Question: I cannot create users and blogs in my django application.It simply shows an error("Table 'MyDjango.django_admin_log' doesn't exist") while press save button.The error message as shown below.

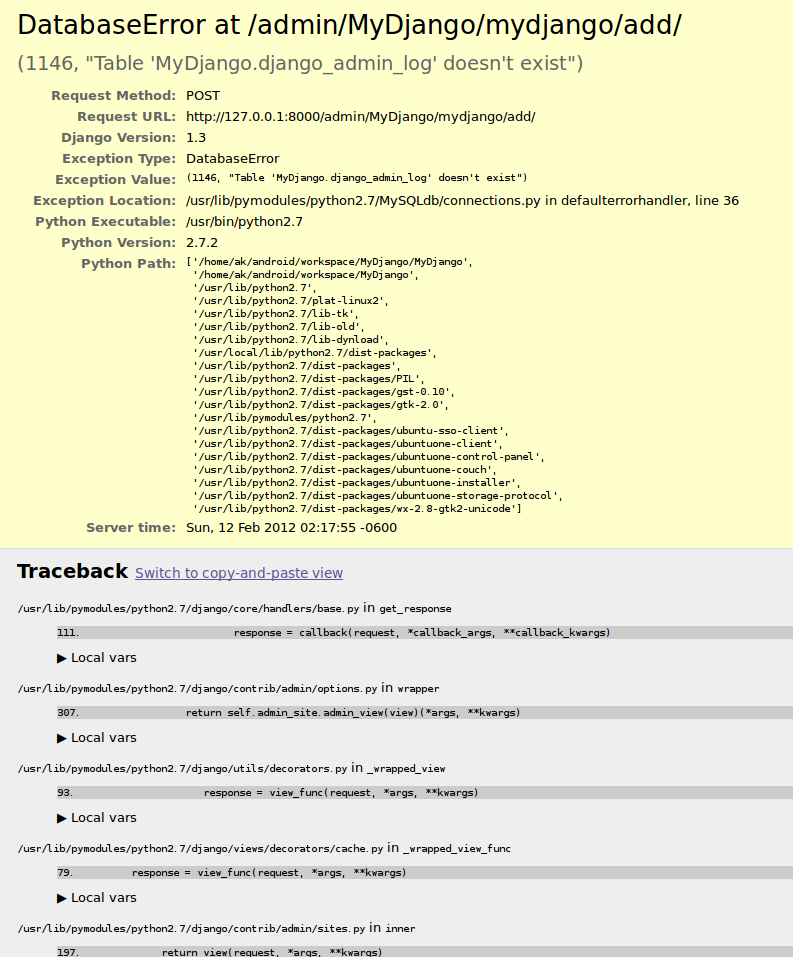
Answer: Have you recently enabled admin history, but forgot to run 'syncdb'? From what I see, Django had no problem locating your model tables, but when you tried to modify them through the admin interface it couldn't find the right table to store your actions.